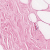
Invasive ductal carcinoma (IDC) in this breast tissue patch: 0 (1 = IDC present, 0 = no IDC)